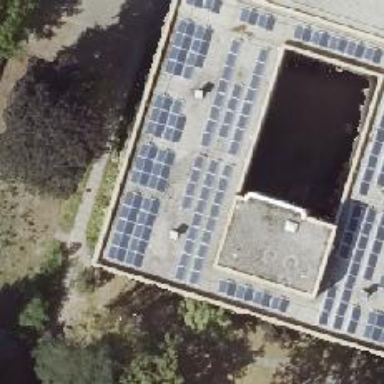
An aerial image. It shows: Solar photovoltaic panel generator.